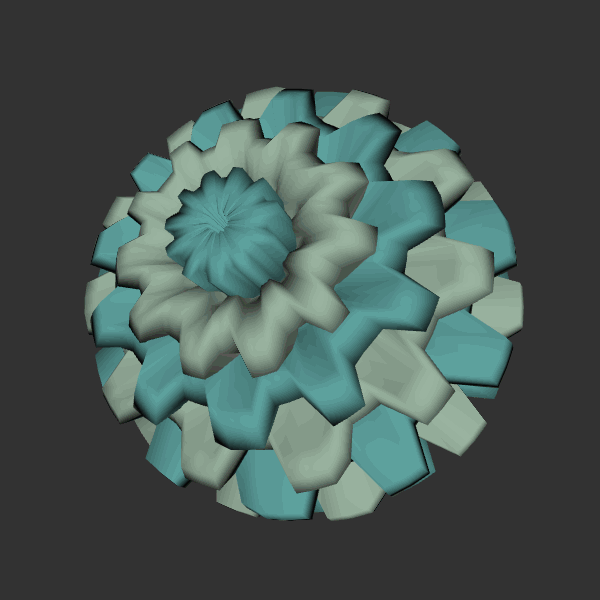
Background: dark